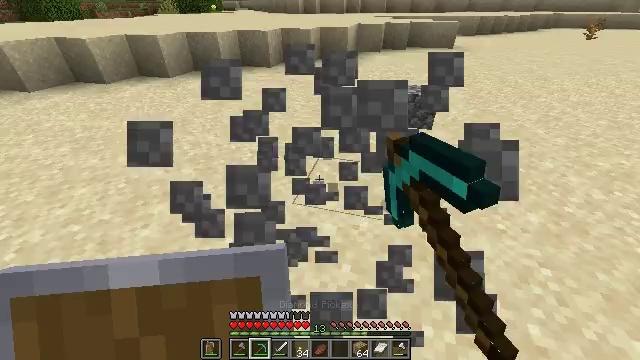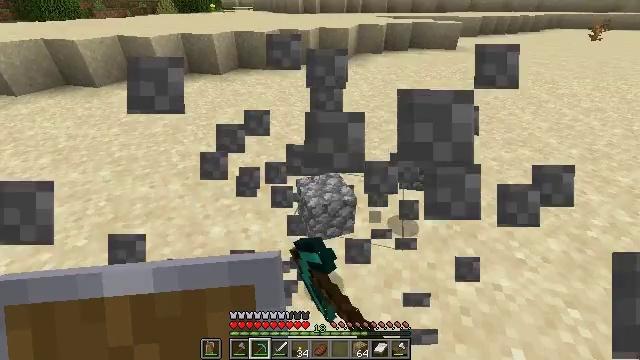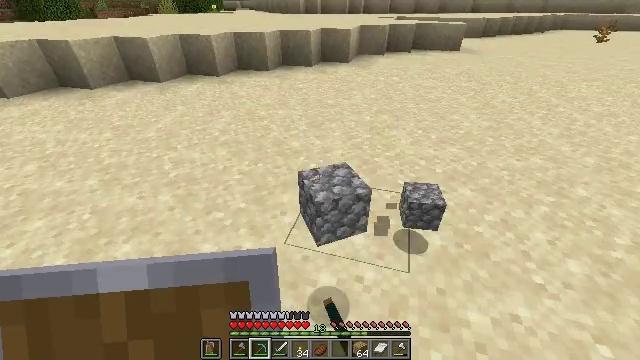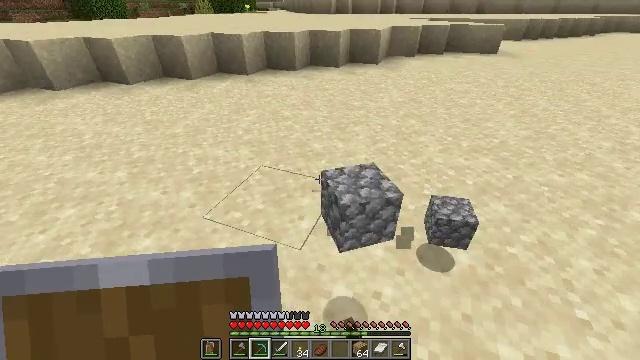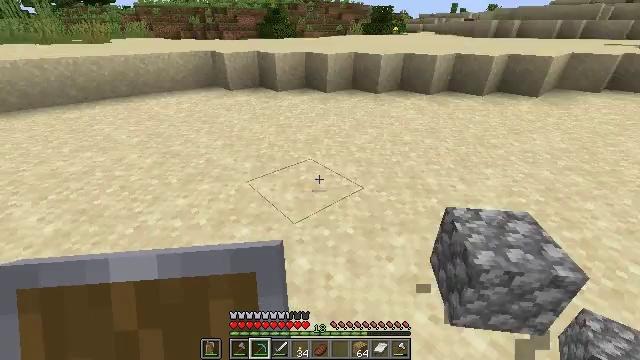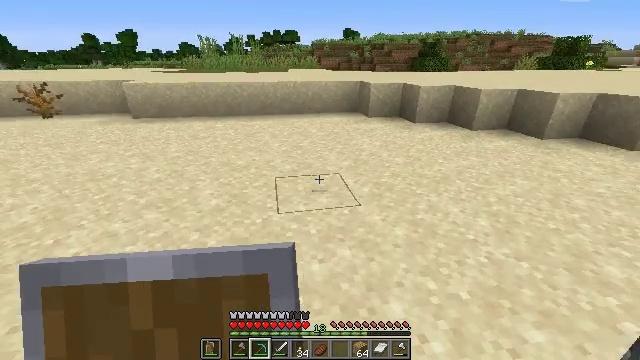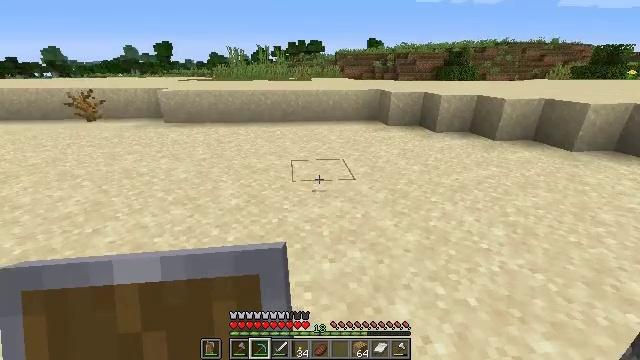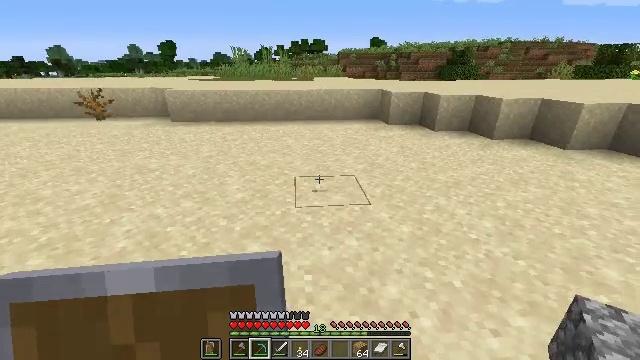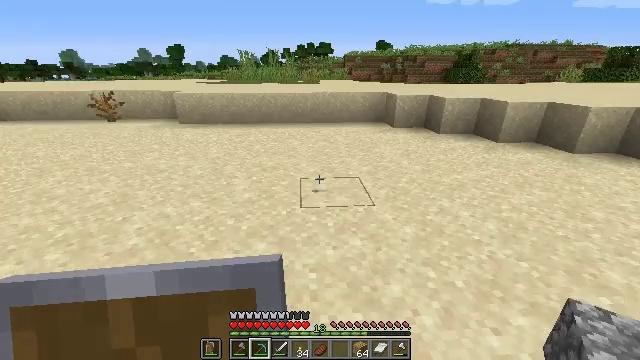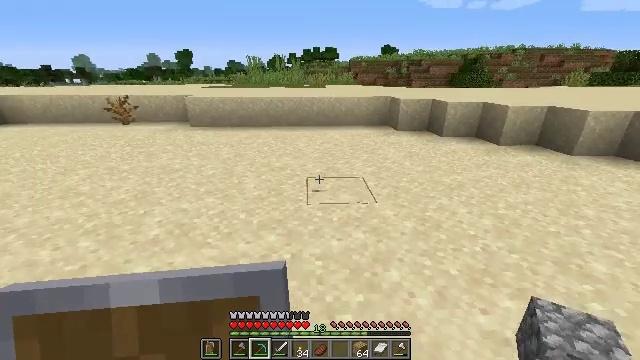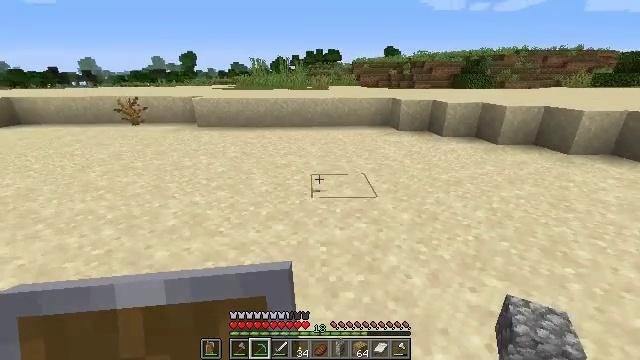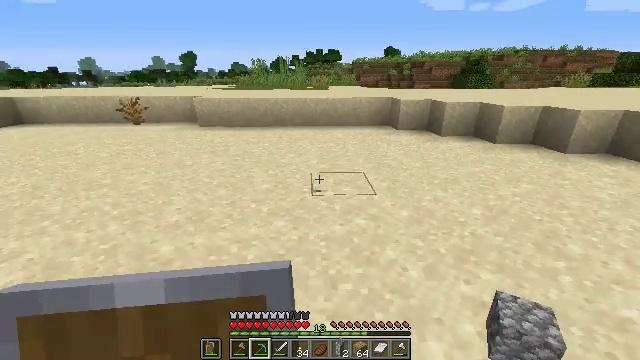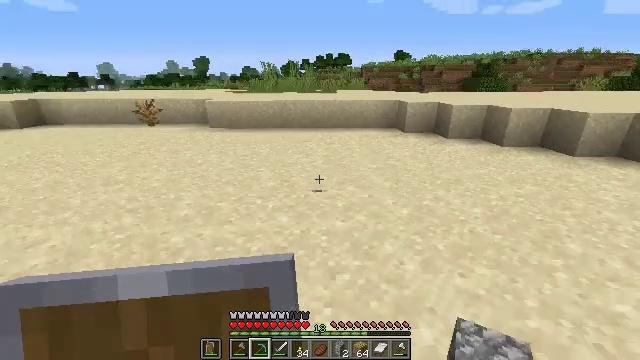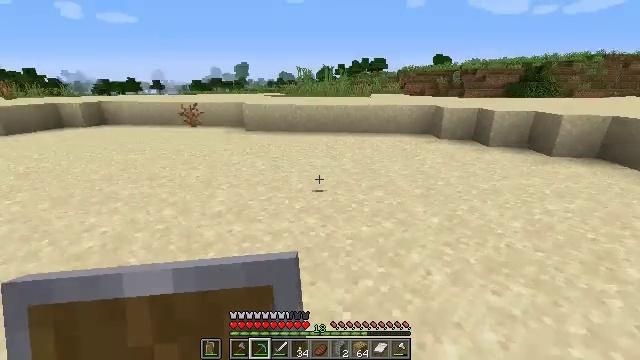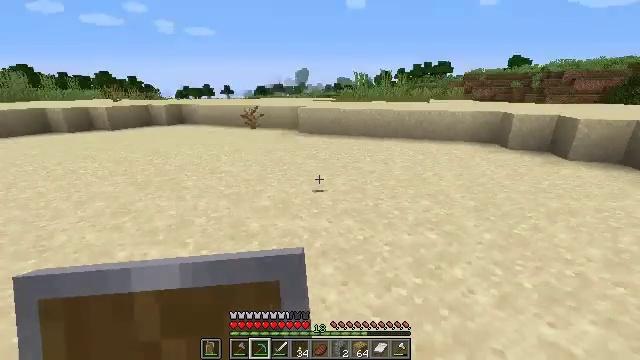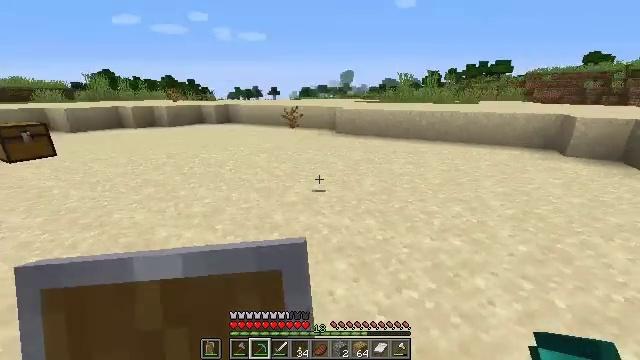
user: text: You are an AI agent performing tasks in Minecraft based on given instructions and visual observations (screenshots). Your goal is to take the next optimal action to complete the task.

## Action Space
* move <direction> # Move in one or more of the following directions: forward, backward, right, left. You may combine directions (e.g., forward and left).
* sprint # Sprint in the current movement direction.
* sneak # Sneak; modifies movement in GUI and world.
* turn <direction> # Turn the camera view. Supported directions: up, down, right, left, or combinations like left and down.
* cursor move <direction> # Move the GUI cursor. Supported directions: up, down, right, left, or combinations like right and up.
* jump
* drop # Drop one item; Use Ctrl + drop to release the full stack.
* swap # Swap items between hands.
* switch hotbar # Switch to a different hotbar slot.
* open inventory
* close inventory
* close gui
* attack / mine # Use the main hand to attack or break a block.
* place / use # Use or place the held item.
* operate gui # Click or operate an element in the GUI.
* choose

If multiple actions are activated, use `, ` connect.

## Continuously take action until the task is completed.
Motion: motion action
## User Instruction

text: Attack the ground to gather sand.
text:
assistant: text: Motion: move forward, attack / mine
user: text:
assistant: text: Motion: move forward, attack / mine
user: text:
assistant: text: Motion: move forward, turn left
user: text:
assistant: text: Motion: turn left and up
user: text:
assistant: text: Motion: move back, turn left and up
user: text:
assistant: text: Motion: move back, turn left and up
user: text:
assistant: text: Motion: move back
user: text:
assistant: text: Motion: move back, turn left
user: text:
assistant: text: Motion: move back, turn left
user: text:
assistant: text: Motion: move back
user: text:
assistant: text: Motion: no_op
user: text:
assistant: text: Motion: move right, turn left
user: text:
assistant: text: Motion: move right, turn left
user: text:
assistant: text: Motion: move right, turn left
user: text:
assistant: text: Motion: move right, turn left
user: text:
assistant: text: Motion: move right, turn left
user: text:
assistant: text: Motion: move back, turn left
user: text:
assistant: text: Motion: move back, turn left and up
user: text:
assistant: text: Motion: move back, turn left and down
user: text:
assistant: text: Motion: move back, turn right and up
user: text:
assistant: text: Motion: no_op
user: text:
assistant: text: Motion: no_op
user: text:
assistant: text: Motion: move forward, turn left
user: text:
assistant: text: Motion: move forward and move right, turn left and down
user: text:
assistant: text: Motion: move forward and move right, turn left and down
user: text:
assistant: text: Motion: move forward and move right, turn left and down
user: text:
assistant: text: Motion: move forward and move right, turn left and down
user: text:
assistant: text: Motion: move forward and move right, turn left and down
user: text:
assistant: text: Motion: move forward, turn left and down
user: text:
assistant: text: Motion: move forward, turn down